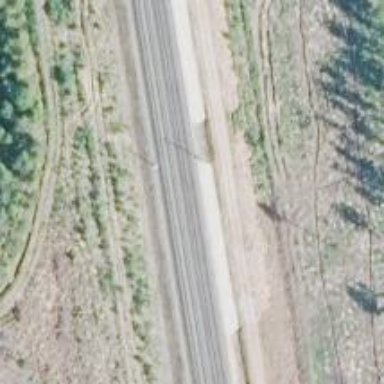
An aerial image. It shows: Rail siding with electrified contact lines.